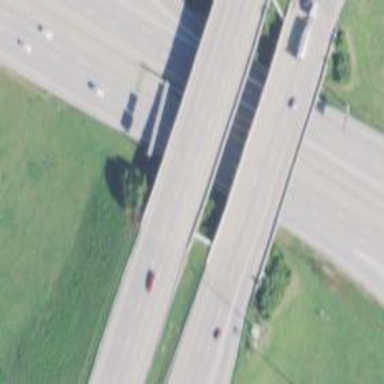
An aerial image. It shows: Bridge over motorway.